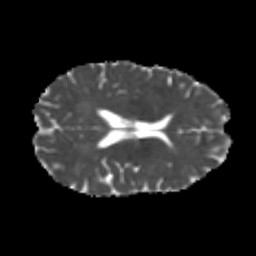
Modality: MD
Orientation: axial
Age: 24
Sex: female
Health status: healthy
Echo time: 0.074 s